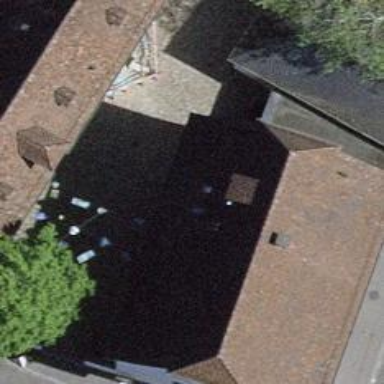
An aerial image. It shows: Museum.